Question: I have a Windows Modal Dialog that appears at times for some tests and then other times it does not appear.

I know when it will possibly show up. I want to be able to grab the window handle of the modal dialog and send the enter key to dismiss it.
Is it possible to detect if a modal dialog is present using the Selenium web driver?
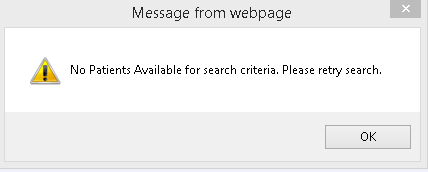
Answer: If this is a javascripty alert box then
'''
IAlert alert = driver.SwitchTo().Alert();
alert.Accept();
'''
Should be sufficient to acknowledge.